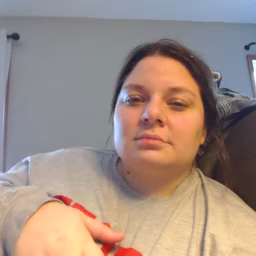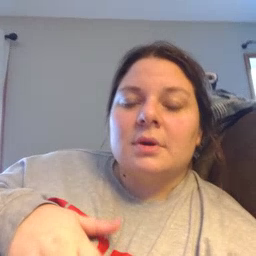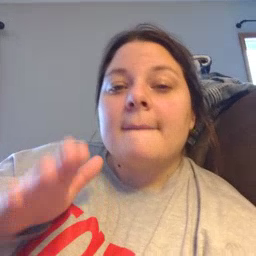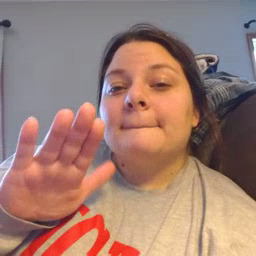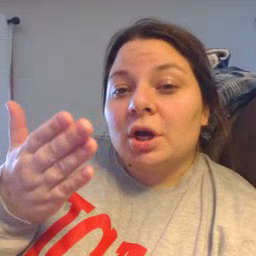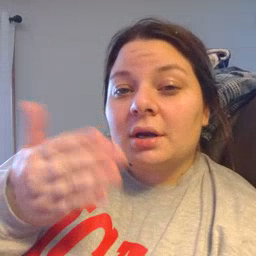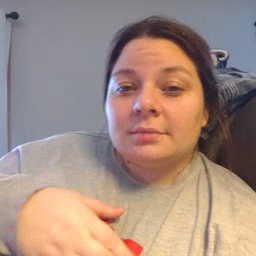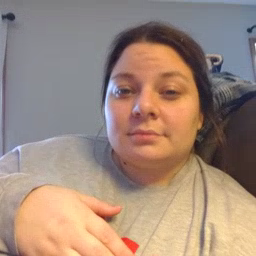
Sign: book